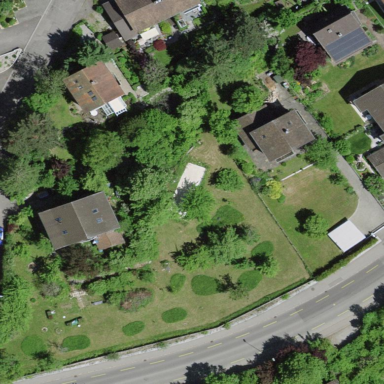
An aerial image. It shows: Garden area designated for leisure land.